Question: I would like to transform the data from table 1 to table 2 in Excel.
What Excel formula can I use?

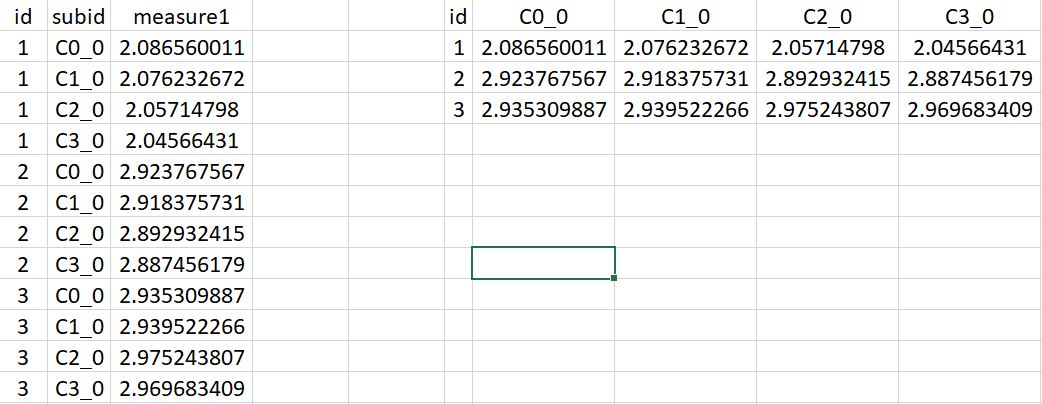
Answer: You need a Pivot Table. To build the one you want is easy:
- - - - 'id''subid''measure'-